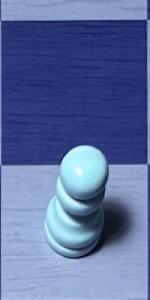
Label: Pawn_White